Question: When I'm trying to submit a build to AppStore I'm get "Communication Failed" error:
"An error occurred while communicating with the Member Center. Please file a bug and include a copy of your System log from Console.app:
<URL>."

How to fix it? I'm using Xcode 6.3.2 (6D2105)
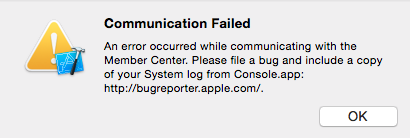
Answer: Just log in to Member Center and see: "We'll be back soon."
So I think it's temporary.